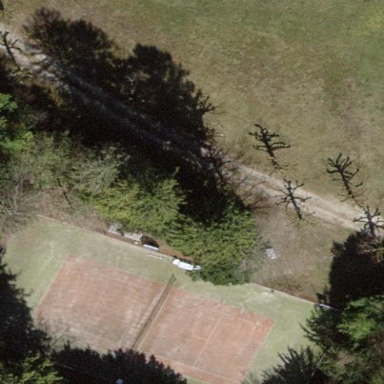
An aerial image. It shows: Tennis court in leisure pitch.